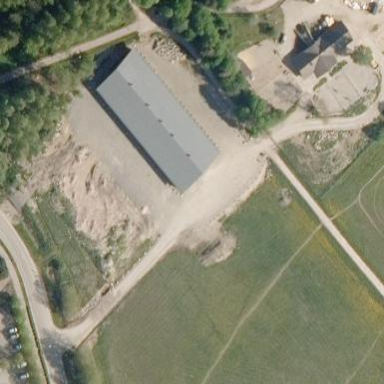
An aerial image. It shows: Riding hall with gabled roof. It is located on pitch designated for equestrian sports.